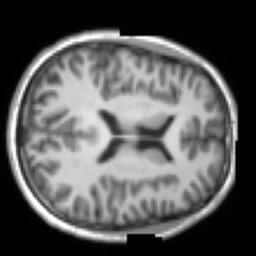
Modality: T1w
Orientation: axial